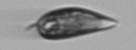
Label: Prorocentrum_triestinum